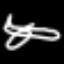
Label: airplane